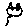
Label: cat